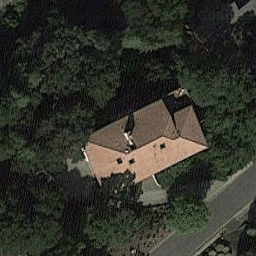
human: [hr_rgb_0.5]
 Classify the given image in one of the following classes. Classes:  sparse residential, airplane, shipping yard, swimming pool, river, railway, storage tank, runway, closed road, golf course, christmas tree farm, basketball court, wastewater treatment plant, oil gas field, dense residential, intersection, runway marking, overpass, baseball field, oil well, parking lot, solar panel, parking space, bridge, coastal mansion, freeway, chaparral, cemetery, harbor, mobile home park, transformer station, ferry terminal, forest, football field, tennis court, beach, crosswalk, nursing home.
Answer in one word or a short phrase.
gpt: sparse residential